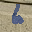
Label: 6